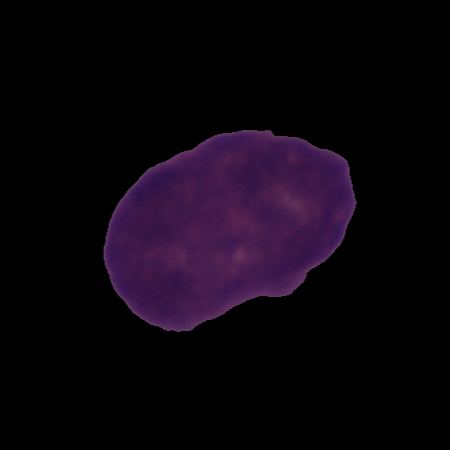
Label: cancer